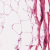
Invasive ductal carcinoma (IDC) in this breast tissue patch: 0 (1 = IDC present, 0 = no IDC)